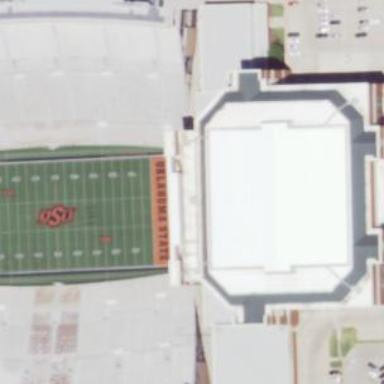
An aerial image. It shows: Stadium.